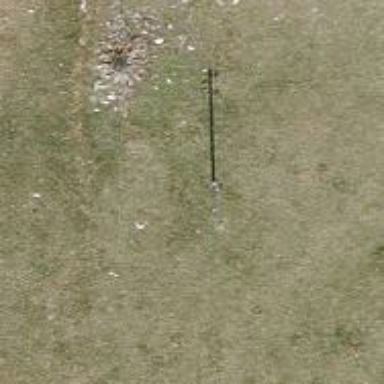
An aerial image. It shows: Power pole.